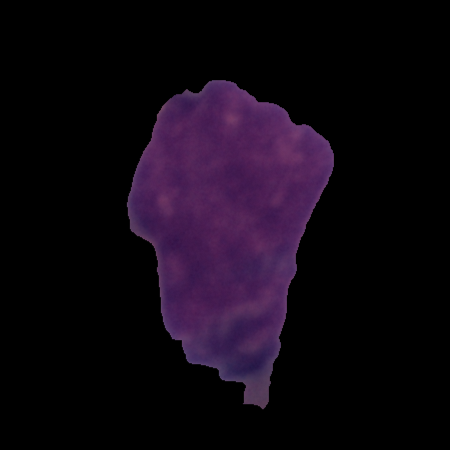
Label: cancer